Question: Can anyone help me out please? I'm confused.
I want to set up my connection string so I can just call it from my Web.Config file.
I need a way to call it from my code, please make a little example. :(
I also need help on setting up the Web.Config file.
I don't know what properties to use. Here's a screenshot of what my credentials are. I have no password set up for Windows. I'm really lost here.

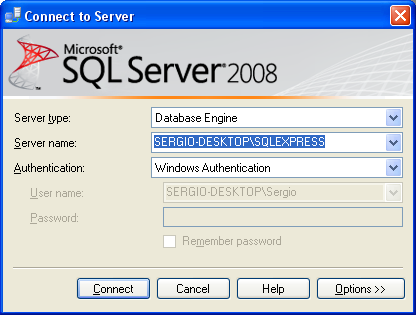
Answer: Here's a <URL> that covers how to do this.
In your web.config, add a connection string entry:
'''
<connectionStrings>
<add
name="MyConnectionString"
connectionString="Data Source=sergio-desktop\sqlexpress;Initial
Catalog=MyDatabase;User ID=userName;Password=password"
providerName="System.Data.SqlClient"
/>
</connectionStrings>
'''
Let's break down the component parts here:
is your server. In your case, a named SQL instance on 'sergio-desktop'.
is the default database queries should be executed against. For normal uses, this will be the database name.
For the authentication, we have a few options.
and means using SQL credentials, not Windows, but still very simple - just go into your Security section of your SQL Server and create a new Login. Give it a username and password, and give it rights to your database. All the basic dialogs are very self-explanatory.
You can also use integrated security, which means your .NET application will try to connect to SQL using the credentials of the worker process. Check <URL> on that.
Finally, in code, you can get to your connection string by using:
'''
ConfigurationManager.ConnectionStrings["MyConnectionString"].ConnectionString
'''